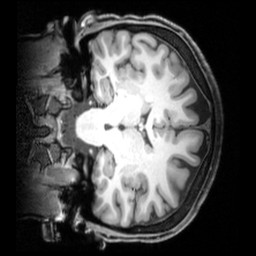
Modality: T1w
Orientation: coronal
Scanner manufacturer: siemens
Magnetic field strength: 3 T
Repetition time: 1.9 s
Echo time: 0.00397 s